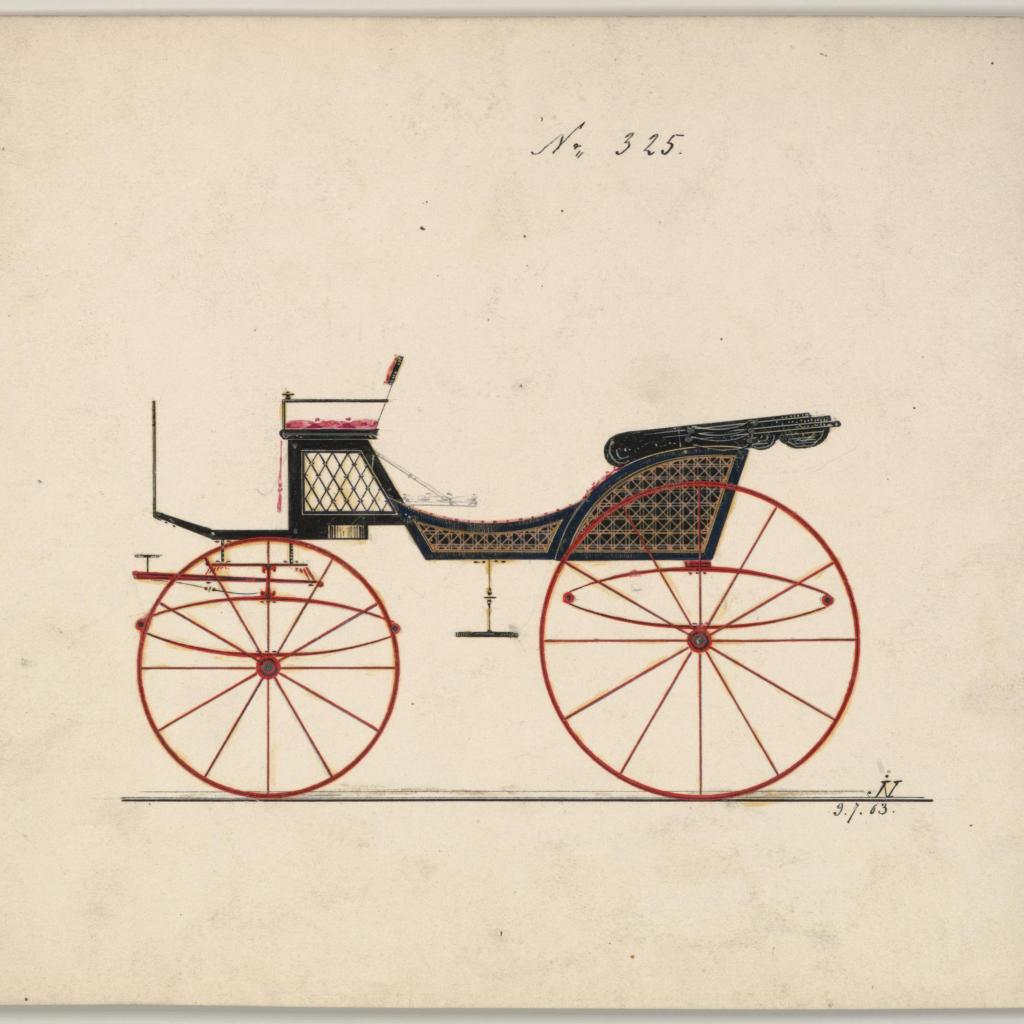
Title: Design for Phaeton, no. 325
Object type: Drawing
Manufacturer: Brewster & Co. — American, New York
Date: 1863
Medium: Graphite, pen and black ink, watercolor and gouache with gum Arabic
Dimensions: sheet: 6 x 8 in. (15.2 x 20.3 cm)
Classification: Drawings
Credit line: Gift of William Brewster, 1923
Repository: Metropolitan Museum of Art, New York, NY